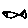
Label: fish